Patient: sex M, age 61
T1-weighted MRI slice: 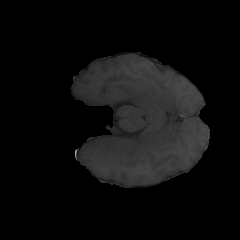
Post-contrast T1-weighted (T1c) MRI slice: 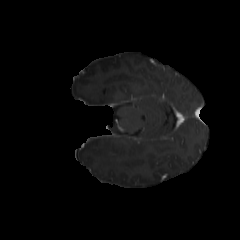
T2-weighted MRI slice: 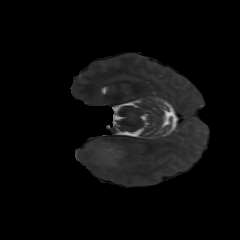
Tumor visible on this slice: yes
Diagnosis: Glioblastoma, IDH-wildtype
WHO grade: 4